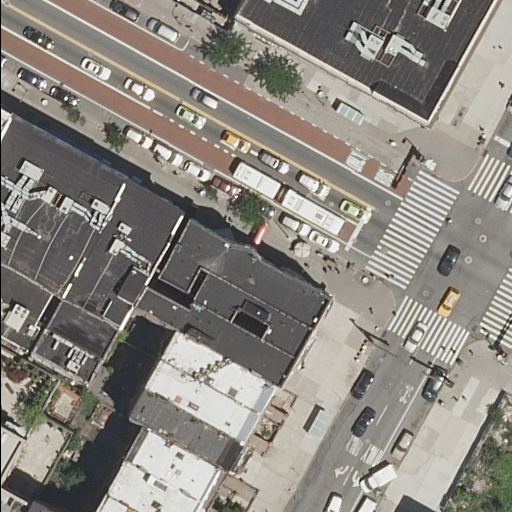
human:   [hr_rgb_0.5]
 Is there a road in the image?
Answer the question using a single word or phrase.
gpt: yes

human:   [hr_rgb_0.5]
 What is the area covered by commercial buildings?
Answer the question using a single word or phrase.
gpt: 0m2

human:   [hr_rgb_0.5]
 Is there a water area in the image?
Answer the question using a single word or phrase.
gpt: no

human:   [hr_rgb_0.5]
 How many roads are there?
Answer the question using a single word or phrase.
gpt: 6

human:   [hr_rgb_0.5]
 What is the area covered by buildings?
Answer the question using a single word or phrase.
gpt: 3689m2

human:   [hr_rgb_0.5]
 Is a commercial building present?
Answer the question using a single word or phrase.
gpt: no

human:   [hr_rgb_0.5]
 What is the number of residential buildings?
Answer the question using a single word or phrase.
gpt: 13

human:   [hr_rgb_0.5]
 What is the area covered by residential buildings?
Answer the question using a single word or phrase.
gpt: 3689m2

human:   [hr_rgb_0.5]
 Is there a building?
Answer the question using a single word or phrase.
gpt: yes

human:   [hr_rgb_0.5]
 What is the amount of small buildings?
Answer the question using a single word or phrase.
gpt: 3

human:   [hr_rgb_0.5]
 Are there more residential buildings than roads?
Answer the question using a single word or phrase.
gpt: yes

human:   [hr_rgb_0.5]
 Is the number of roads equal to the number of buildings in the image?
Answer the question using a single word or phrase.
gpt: no

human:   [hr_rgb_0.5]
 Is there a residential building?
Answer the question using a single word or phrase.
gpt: yes

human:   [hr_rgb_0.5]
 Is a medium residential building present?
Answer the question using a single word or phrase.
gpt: yes

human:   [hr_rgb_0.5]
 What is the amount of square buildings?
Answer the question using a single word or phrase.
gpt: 0

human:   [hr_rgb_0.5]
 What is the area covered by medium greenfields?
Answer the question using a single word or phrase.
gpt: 0m2

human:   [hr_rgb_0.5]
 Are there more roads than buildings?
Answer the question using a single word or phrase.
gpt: no

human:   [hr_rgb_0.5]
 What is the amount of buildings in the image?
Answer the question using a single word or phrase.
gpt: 13

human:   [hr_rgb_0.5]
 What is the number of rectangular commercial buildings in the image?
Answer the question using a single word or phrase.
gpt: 0

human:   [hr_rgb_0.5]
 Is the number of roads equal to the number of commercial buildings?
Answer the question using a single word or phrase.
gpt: no

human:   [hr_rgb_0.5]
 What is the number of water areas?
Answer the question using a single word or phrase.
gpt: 0

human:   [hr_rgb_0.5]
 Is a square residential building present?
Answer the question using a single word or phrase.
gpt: no

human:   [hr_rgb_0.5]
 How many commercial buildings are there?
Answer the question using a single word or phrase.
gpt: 0

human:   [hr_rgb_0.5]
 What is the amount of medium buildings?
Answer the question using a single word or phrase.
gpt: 6

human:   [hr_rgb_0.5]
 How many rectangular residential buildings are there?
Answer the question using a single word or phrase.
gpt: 9

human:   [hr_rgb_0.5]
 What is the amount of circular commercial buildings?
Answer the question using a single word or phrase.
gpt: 0

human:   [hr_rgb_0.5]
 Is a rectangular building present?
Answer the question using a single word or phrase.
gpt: yes

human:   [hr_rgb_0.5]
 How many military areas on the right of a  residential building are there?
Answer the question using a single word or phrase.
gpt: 0

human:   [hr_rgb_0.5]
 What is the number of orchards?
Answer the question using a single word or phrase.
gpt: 0

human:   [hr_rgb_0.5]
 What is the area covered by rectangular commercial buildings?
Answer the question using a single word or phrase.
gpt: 0m2

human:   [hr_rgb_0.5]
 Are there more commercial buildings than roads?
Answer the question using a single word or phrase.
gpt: no

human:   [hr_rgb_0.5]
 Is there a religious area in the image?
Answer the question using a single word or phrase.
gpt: no

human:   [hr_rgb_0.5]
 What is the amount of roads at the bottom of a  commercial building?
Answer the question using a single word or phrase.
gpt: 0

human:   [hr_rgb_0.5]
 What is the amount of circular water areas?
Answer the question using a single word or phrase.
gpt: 0

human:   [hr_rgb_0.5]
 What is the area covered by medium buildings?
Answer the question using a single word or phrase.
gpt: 1168m2

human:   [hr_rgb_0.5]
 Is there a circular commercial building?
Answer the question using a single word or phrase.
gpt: no

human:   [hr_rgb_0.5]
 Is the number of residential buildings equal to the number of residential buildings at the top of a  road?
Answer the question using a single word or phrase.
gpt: no

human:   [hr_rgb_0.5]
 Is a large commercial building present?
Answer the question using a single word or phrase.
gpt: no

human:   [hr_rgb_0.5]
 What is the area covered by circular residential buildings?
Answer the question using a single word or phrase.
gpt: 0m2

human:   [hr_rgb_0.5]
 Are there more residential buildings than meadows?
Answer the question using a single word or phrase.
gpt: yes

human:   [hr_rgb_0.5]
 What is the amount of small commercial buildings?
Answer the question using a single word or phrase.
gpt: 0

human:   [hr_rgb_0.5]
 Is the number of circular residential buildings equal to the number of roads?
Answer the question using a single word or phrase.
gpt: no

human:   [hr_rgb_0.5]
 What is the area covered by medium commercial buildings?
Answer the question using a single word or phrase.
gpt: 0m2

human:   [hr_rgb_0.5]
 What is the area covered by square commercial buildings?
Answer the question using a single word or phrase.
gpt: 0m2

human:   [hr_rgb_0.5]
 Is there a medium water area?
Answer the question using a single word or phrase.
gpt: no

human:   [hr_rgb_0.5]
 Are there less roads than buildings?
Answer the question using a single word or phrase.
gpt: yes

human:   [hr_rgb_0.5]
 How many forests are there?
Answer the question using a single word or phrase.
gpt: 0

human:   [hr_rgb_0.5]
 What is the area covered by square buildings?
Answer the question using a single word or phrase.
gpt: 0m2

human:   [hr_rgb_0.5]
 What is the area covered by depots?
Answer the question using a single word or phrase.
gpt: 0m2

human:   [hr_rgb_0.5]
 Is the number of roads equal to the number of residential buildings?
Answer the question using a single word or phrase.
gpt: no

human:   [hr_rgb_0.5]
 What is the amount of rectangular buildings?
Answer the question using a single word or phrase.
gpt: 9

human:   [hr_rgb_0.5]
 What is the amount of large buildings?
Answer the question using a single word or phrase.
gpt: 4

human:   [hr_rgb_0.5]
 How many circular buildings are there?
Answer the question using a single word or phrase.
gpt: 0

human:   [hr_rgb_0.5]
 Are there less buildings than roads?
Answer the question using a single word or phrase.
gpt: no

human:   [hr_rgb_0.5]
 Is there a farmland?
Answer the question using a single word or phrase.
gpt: no

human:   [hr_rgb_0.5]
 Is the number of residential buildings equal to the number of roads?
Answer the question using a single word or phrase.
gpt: no

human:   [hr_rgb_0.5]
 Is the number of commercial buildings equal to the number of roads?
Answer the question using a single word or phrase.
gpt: no

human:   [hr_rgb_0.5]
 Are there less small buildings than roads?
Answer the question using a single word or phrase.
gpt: yes

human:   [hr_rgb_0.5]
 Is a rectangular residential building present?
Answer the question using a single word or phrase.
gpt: yes

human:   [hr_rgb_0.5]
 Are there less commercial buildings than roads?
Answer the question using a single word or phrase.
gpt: yes

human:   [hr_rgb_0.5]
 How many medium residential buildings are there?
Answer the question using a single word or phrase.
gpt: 6

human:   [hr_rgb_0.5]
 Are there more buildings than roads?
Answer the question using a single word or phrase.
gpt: yes

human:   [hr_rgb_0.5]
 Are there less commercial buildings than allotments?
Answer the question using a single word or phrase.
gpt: no

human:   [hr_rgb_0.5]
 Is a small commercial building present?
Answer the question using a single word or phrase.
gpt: no